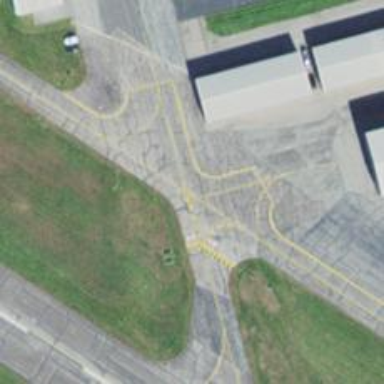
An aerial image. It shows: Asphalt taxiway in the airport.